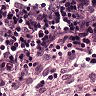
Metastatic tissue present: no